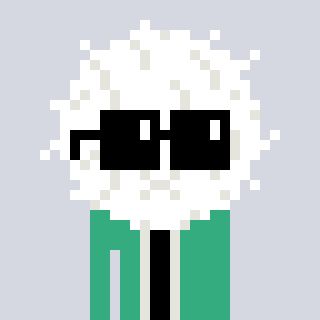
a pixel art character with square black sunglasses, a cottonball-shaped head and a teal-colored body on a cool background